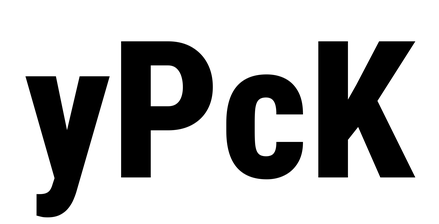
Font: Roboto_Condensed_ExtraBold